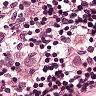
Metastatic tissue present: no